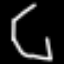
Label: octagon